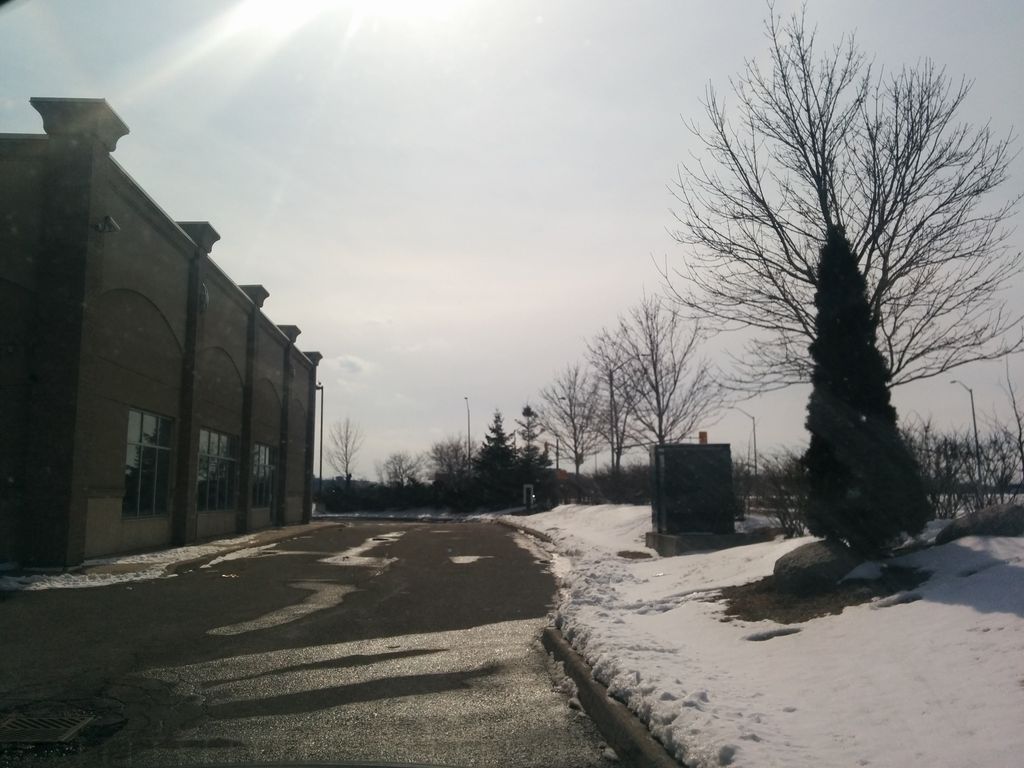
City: toronto